Aerial crown-view tile of a tropical tree (Barro Colorado Island, Panama), acquired 20250217:
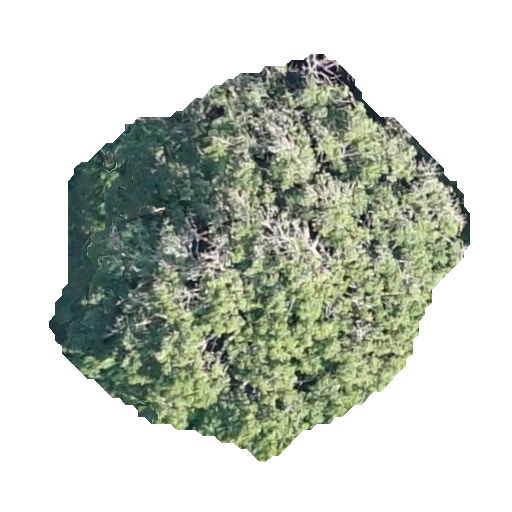
Species: Handroanthus guayacan
GBIF accepted scientific name: Handroanthus guayacan
Crown area: 168.839 m²